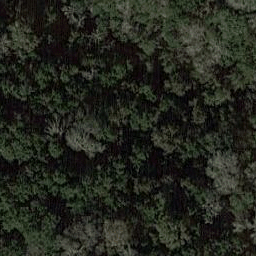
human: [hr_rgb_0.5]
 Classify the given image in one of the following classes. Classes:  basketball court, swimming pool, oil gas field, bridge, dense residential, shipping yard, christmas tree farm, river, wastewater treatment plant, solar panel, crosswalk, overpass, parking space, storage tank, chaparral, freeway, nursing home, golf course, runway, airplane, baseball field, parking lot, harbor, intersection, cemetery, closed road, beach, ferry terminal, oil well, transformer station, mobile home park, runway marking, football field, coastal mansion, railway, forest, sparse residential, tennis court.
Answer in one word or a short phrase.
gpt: forest